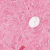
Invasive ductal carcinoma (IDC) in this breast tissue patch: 0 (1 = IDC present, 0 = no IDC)